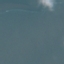
Label: SeaLake